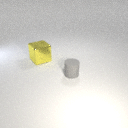
large yellow metal cube to the left of small gray rubber cylinder